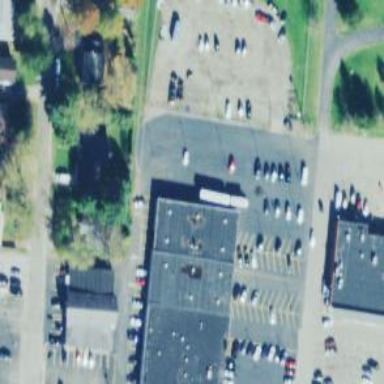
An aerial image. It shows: Commercial building housing car shop.